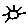
Label: sun